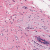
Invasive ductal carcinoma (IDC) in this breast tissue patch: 0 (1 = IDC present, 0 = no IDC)